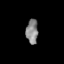
Tissue: lung
Cell type: Epithelial cells
Senescence score: 0.1734
Nuclear area (px): 286
Mean DAPI intensity: 134.36